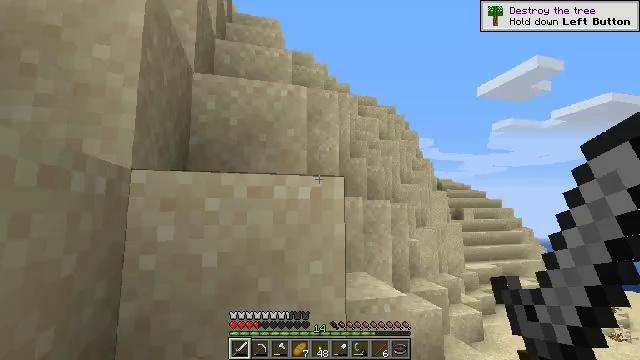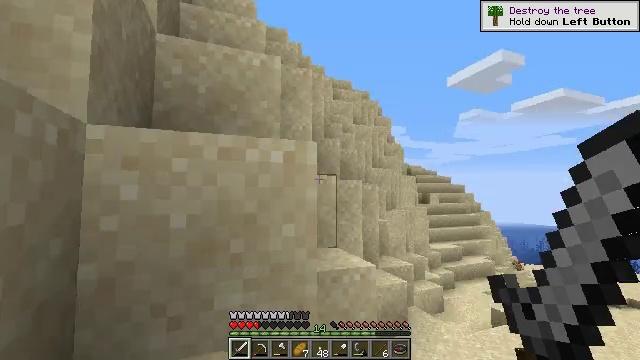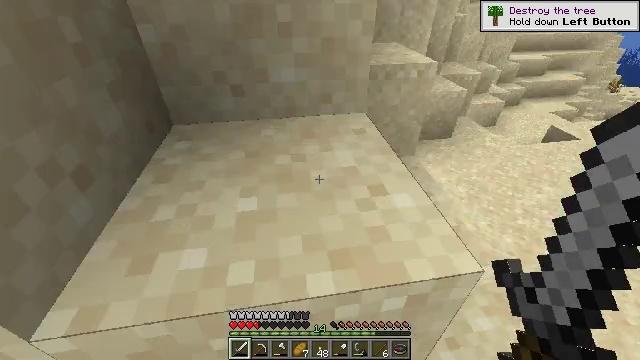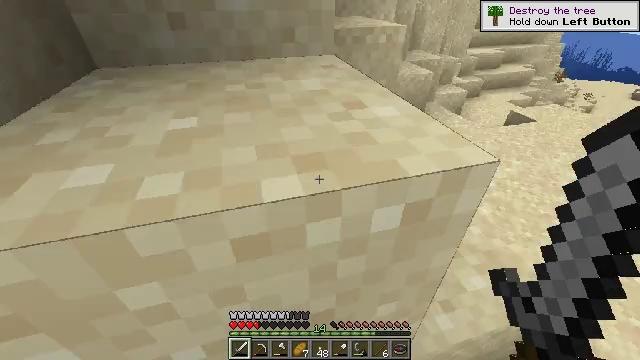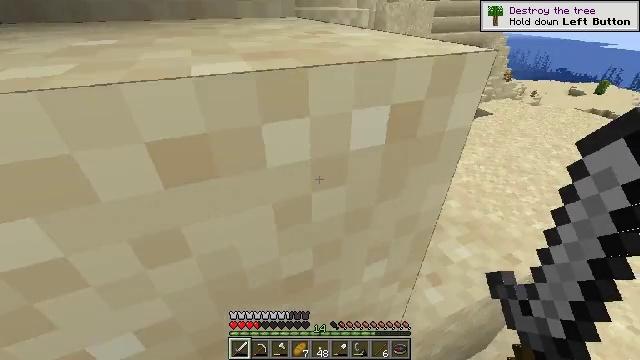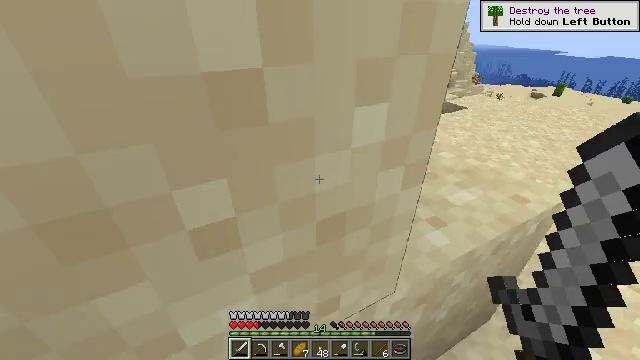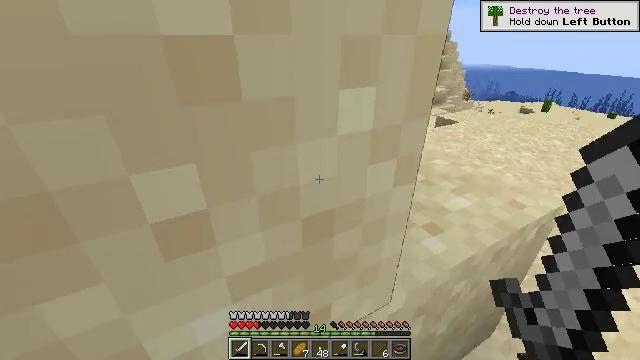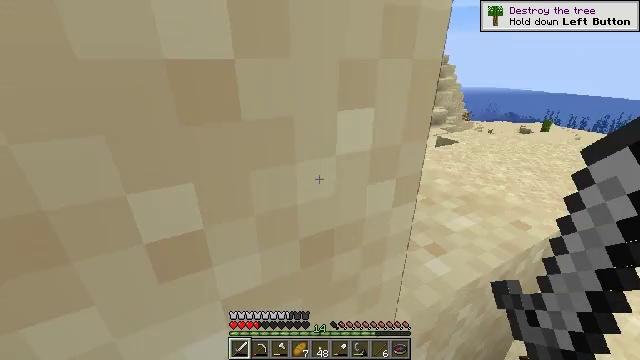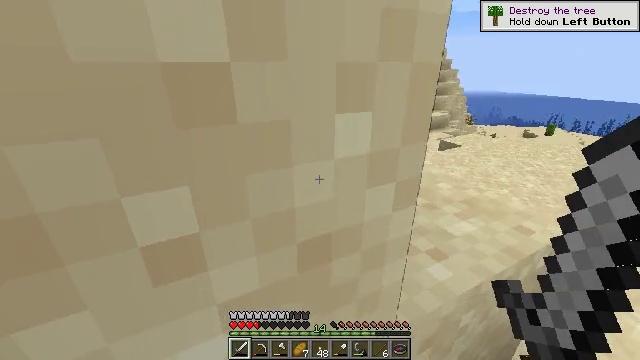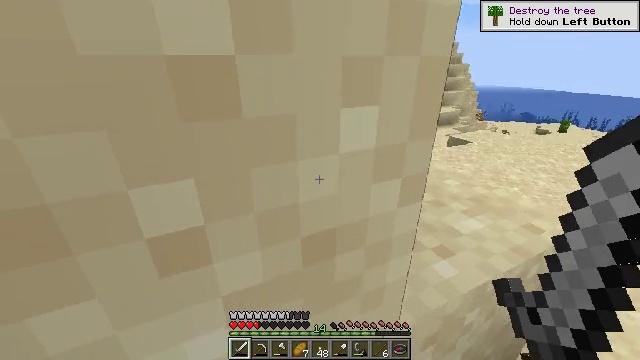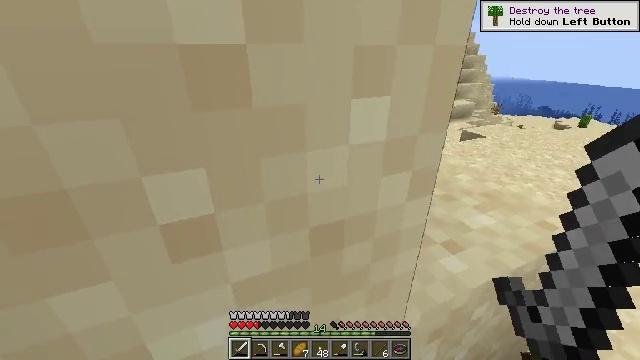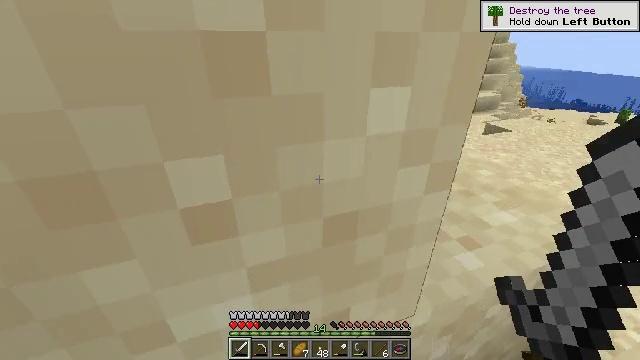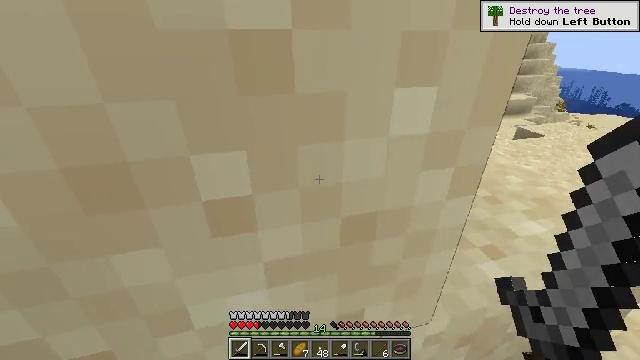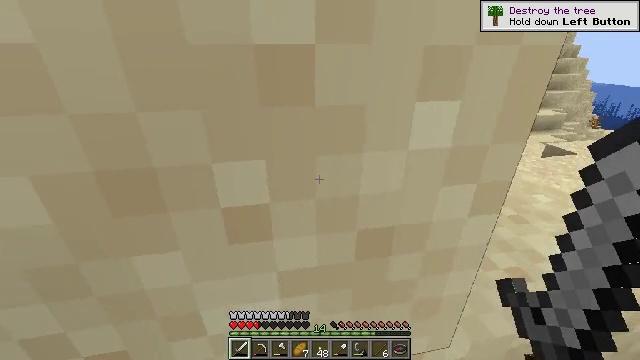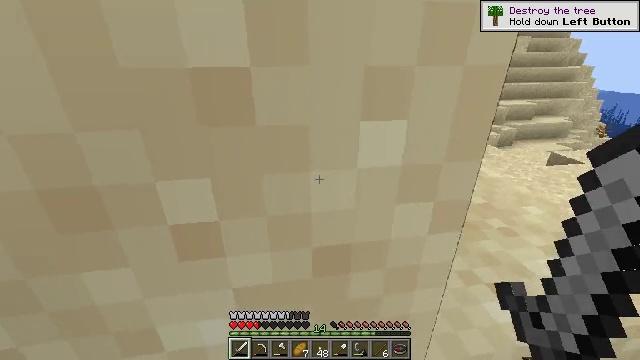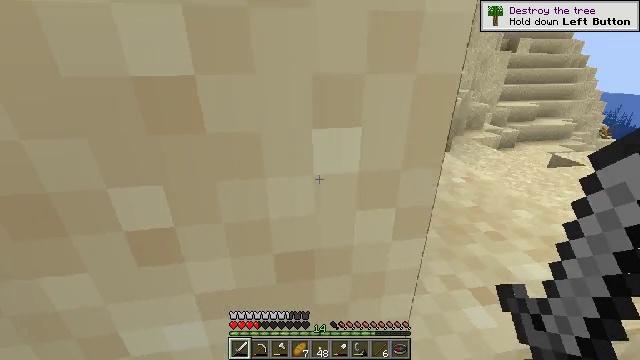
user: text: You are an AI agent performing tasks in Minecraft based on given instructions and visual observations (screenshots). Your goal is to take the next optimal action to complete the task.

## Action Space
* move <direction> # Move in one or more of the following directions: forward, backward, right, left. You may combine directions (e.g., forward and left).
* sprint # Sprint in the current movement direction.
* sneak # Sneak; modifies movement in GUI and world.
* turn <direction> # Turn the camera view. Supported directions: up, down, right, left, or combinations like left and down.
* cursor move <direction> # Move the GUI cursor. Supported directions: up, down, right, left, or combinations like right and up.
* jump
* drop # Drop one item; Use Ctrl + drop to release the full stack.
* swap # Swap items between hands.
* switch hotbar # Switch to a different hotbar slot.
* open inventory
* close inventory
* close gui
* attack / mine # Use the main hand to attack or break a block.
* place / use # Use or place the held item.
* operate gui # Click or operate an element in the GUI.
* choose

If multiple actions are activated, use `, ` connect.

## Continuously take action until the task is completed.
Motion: motion action
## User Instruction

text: Kill the rabbit.
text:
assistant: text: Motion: move forward
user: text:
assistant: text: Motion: move forward and move right, turn left and down
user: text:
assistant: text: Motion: turn right
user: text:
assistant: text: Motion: turn right and up
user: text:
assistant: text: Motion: turn right and up
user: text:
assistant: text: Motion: turn right and up
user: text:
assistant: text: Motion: turn up
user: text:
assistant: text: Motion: no_op
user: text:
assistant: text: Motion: turn left and down
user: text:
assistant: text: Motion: turn left and down
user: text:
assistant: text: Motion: turn left and down
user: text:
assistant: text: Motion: turn left
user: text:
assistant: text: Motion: turn left and up
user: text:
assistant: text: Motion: move right, turn left and up
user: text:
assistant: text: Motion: move right
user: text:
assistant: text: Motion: move right
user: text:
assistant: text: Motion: move right
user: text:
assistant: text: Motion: move right
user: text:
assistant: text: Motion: move right
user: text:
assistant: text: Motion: move forward and move right, turn left and down
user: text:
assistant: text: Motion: move forward and move right, turn left
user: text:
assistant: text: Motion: move forward, turn left and up
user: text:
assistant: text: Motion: move forward, turn left and up
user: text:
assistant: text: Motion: move forward, turn left and up, jump
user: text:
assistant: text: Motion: move forward, turn left and up, jump
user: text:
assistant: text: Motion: move forward, turn left and up, jump
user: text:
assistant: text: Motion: move forward, turn left, jump
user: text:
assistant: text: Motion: move forward, turn left, jump
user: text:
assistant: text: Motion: move forward, turn left, jump
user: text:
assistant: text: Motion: move forward, turn left and down